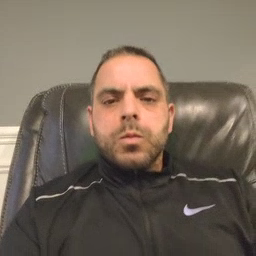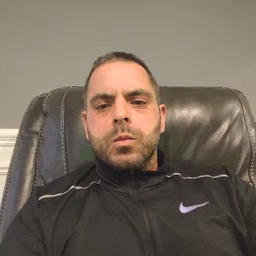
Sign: cute